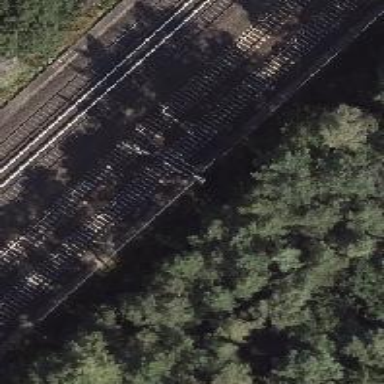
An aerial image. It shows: Railway with electrified contact lines.